Interaction volume radius: 5 \u00c5
Interaction volume height: 15 \u00c5
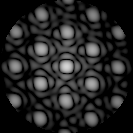
Disorder parameter: 0.1045